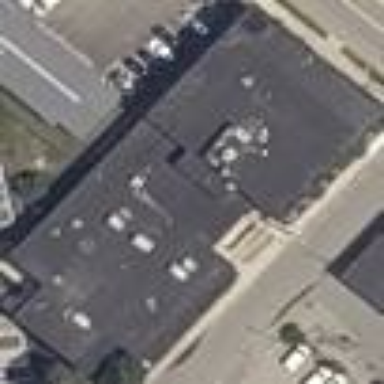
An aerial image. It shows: Commercial building.